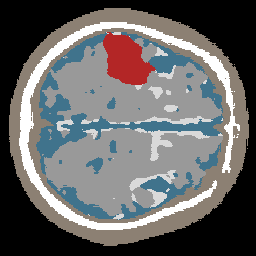
Label: lesion